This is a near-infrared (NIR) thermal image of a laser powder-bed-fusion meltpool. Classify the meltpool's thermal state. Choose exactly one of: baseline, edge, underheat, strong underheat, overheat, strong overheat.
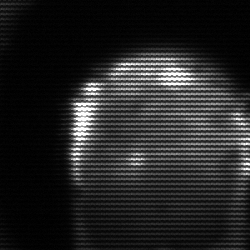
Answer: edge